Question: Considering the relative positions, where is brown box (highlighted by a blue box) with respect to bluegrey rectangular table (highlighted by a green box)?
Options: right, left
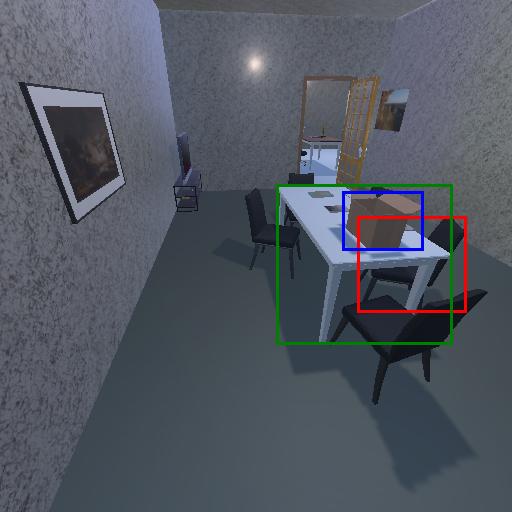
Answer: right